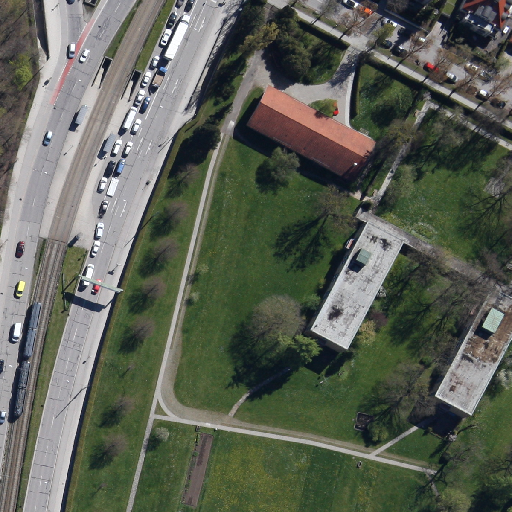
Referring expression: van